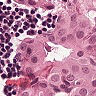
Metastatic tissue present: yes